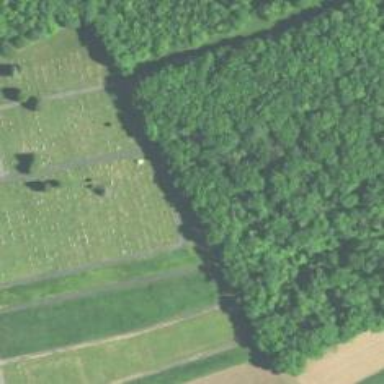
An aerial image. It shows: Cemetery.